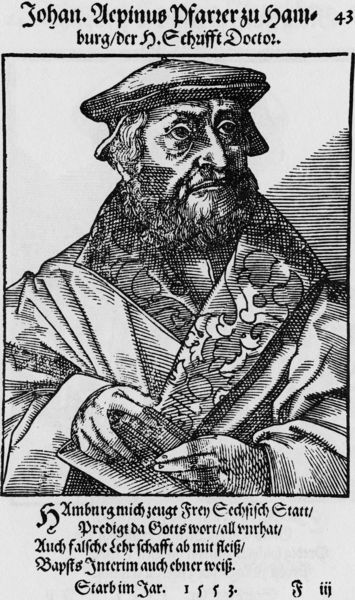
Titel: Bildnis des Johann Aepinus
Künstler: Tobias Stimmer
Institution: (Seriendruck)
Schlagwörter: mann, meer, grau, hut, mund, nase, profil, blick, muster, bart, kappe, augen, bibel, falten, gesicht, halten, johannes, kragen, rahmen, tot, bild, bildnis, hände, portrait, porträt, haare, mantel, locken, kopfbedeckung, holzschnitt, schrift, grafik, graphik, inschrift, deutsch, name, buch, druck, schwarzweiss, schraffur, stich, titel, text, überschrift, titelblatt, bildniss, seefahrt, talar, barett, pfarrer, gestorben, mittelalter, erinnerung, johann, doktor, stick, hamburg, majuskel, klappn, mantelkragen, johan, aepinus, 1553, biografie, jannes, schiffsarzt, mann holzschnitt gewand bart